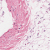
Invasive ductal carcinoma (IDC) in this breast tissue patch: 0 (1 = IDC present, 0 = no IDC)